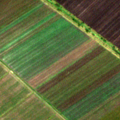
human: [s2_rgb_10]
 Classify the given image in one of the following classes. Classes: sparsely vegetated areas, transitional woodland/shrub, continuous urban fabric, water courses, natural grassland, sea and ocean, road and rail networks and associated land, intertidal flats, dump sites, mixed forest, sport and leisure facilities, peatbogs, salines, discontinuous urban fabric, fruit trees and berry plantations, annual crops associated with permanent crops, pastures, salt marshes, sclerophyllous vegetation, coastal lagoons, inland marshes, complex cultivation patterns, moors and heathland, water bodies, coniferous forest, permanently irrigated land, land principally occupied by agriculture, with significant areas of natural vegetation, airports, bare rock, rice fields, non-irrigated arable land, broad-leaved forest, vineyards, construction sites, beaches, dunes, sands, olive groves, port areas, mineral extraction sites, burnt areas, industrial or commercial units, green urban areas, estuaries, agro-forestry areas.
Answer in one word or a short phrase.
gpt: non-irrigated arable land